Question: I'm migrating a GUI-application from XCode 3 to XCode 4. The source-code is only AppleScript. When I'm opening the a NIB-file the following message pops up:
> AppleScript data is not supported in Xcode. The AppleScript data in this NIB file has been removed.
When I start the application its main-window just stays blank.
What can I do about this? I want to be able to edit my application, its GUI in XCode 4.5 and build it there.
Here's a screenshot of the message-box:

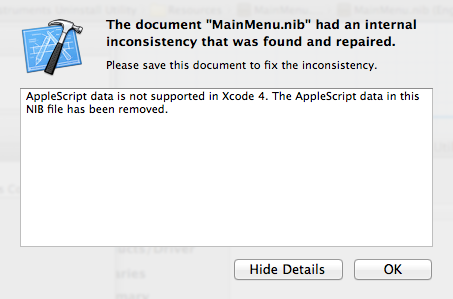
Answer: You could try and copying the window in Xcode 3 and then paste it into the Xcode 4 project.
I have not tried this myself for this reason. But have done similar in the past.
I found the suggestion of using this method for this problem though <URL>